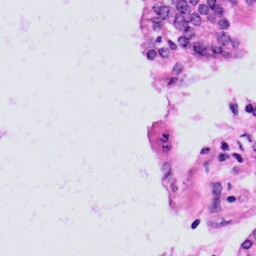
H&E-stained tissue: Prostate